Question: '''
<div id="siteloader"></div>
<script src="http://code.jquery.com/jquery-1.7.2.min.js"></script>
<script>
$("#siteloader").html('<object data="http://www.abc.com/displayImages.php">');
</script>
'''
'ball.jpg,lotus.jpg,ScanImage6640.jpg'
'<img src="http://abc.com/images/ball.jpg">' '<img src="http://abc.com/images/lotus.jpg">'
3) '<BR>'
so the result would be like below

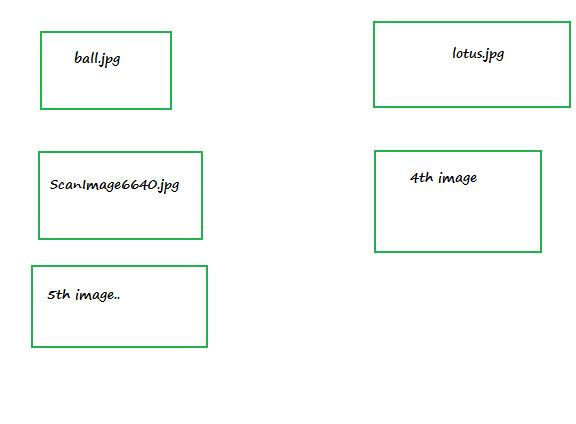
Answer: Assuming you have your comma separated string available:
'''
var str = 'ball.jpg,lotus.jpg,ScanImage6640.jpg',
arr = str.split(',');
$.each(arr, function(k, v){
//create an image element and append it somewhere
var $imageElement = $('<img/>').prop({ src: v });
$imageElement.appendTo('#something');
if(k % 2 === 0) //each even iteration (0,2,4,6 etc)
//use i % 3 === 0 for each third row etc.
$('#something').append('<br/>');
});
'''
This should get you started. Let me know if anything is unclear.